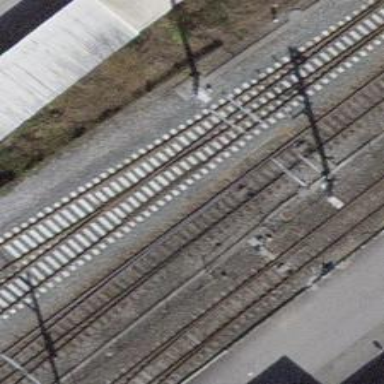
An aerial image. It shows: Single-track electrified railway yard with contact line electrification.